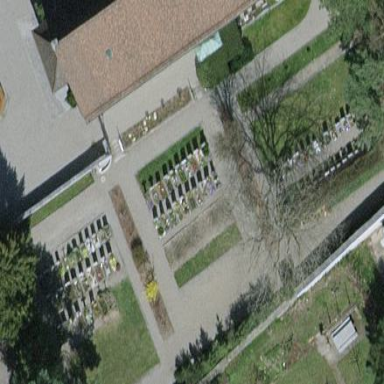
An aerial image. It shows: Grave yard.